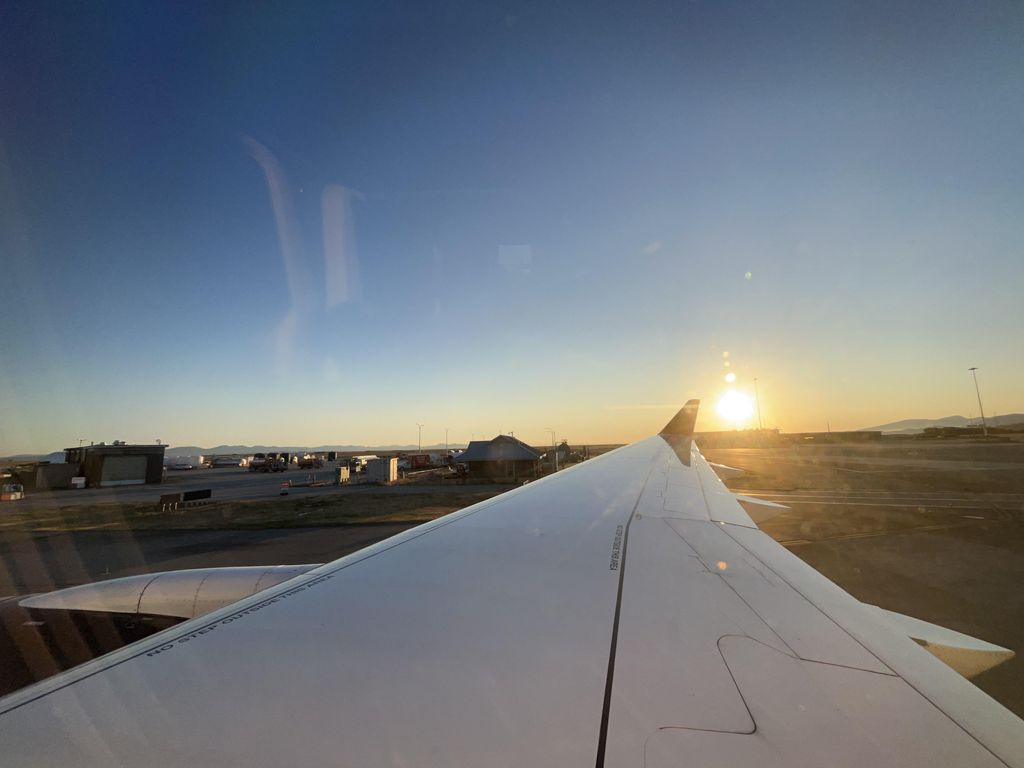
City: vancouver